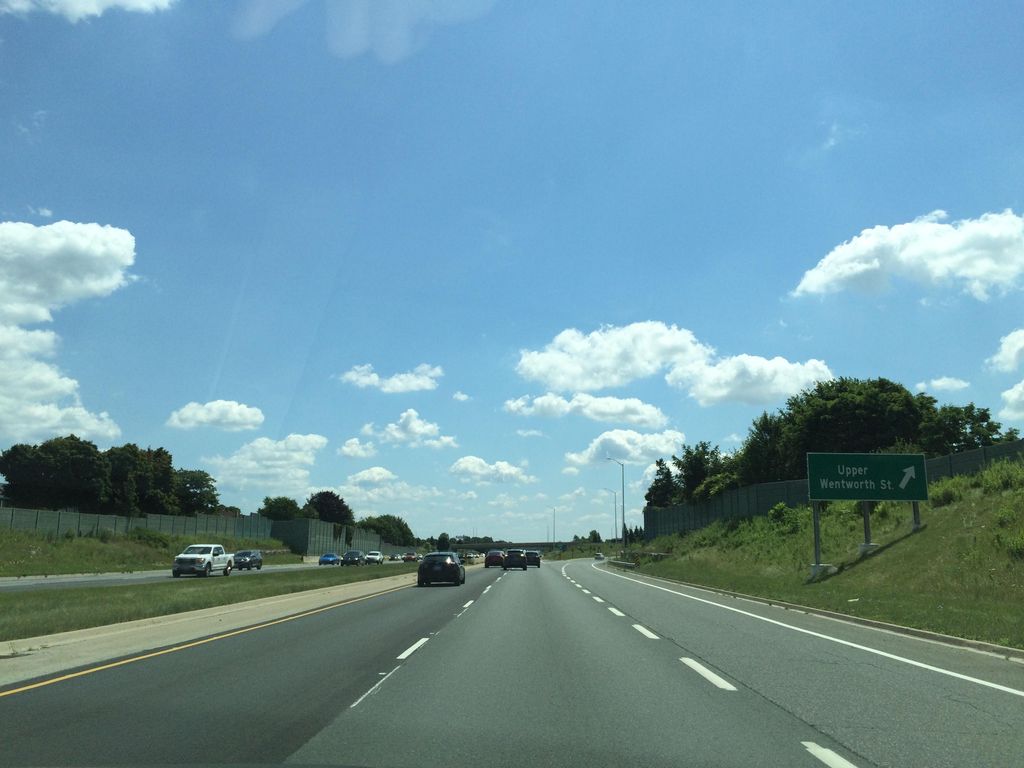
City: hamilton